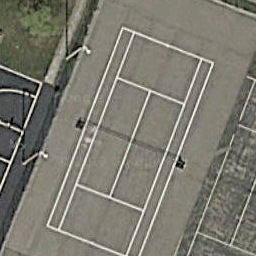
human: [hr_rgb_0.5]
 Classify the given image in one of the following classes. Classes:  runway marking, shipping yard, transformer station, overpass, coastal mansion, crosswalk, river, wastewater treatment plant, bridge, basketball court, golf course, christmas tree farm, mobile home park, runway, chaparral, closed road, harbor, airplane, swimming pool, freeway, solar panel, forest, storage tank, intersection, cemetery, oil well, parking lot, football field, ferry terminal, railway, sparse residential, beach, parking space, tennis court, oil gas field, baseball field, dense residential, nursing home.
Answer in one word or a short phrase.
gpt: tennis court